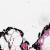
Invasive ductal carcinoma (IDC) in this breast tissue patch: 0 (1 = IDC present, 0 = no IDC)